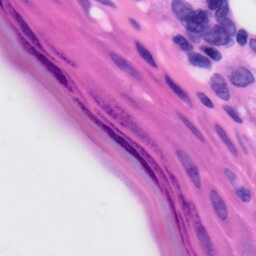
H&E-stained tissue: Skin